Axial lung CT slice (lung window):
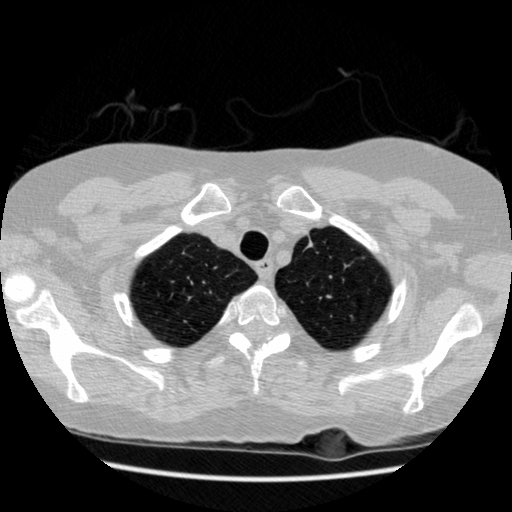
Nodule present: no